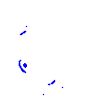
Particle: proton